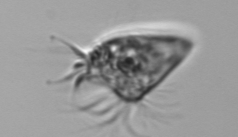
Label: Strombidium_morphotype1